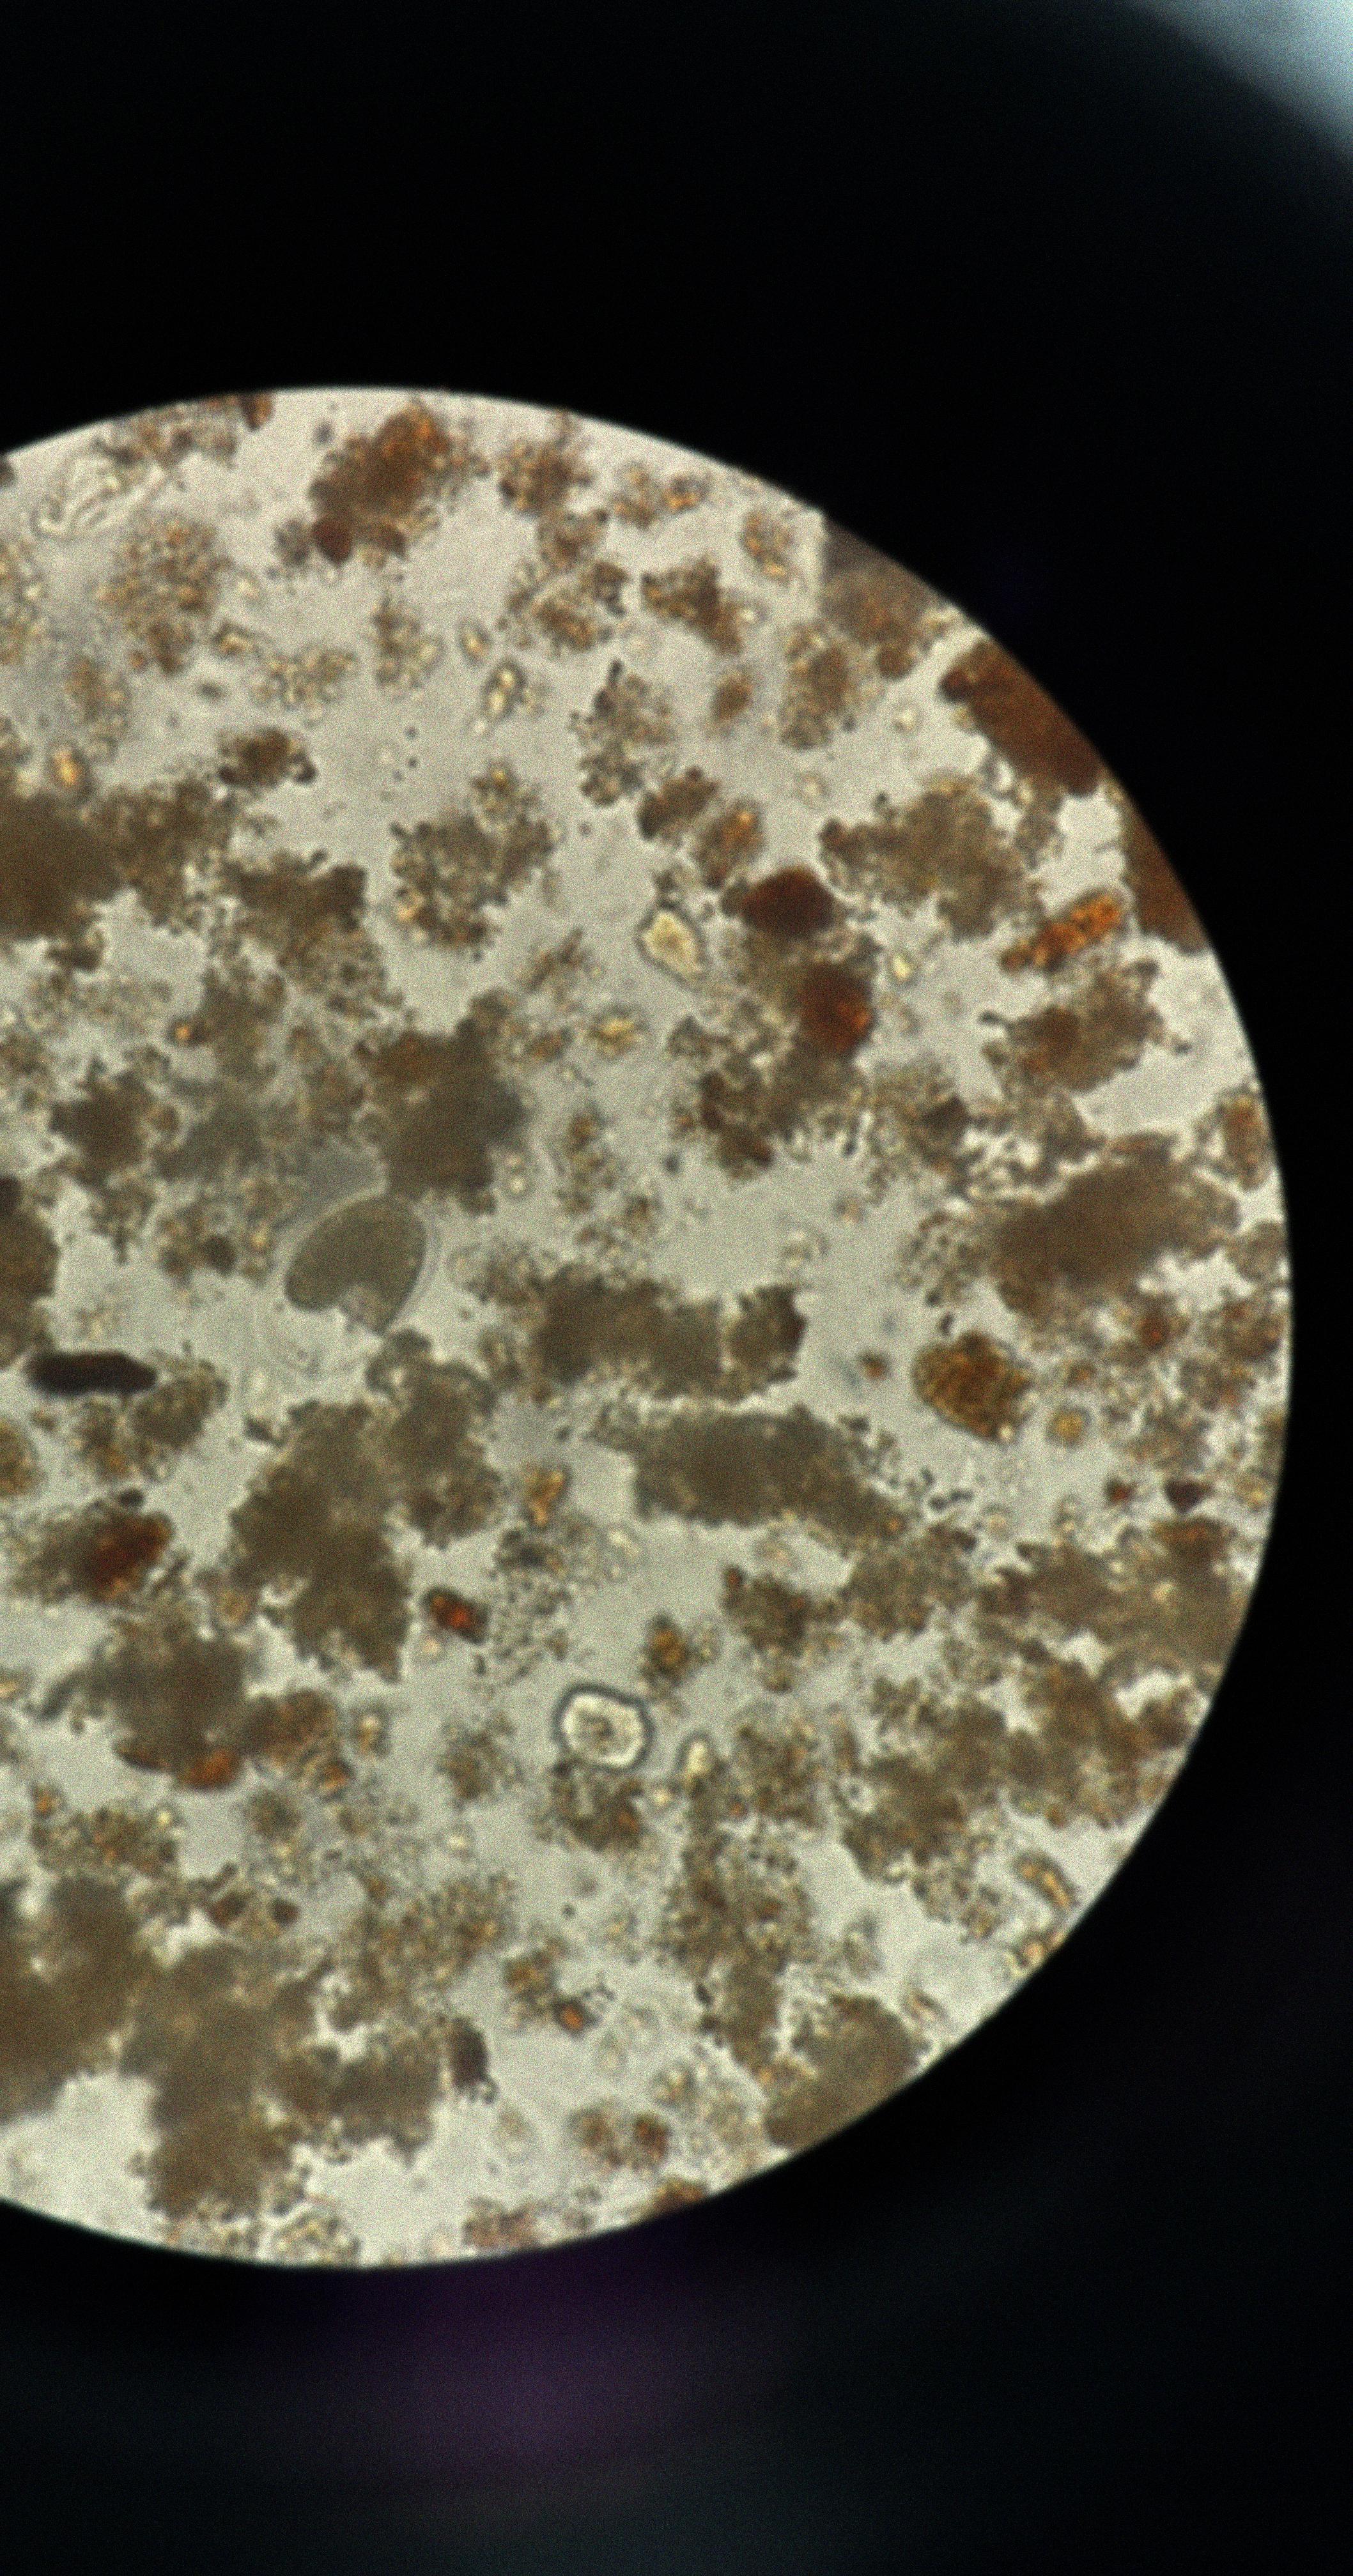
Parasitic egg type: Hookworm egg